Milling tool wear sample.
Tool blade image: 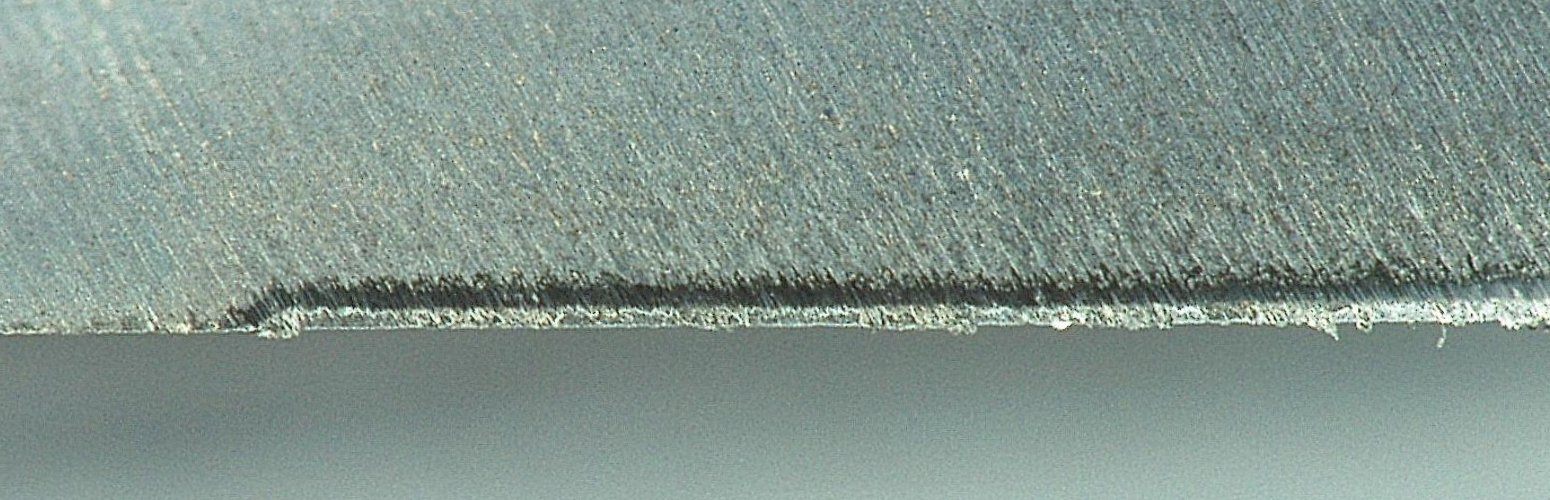
Chip image: 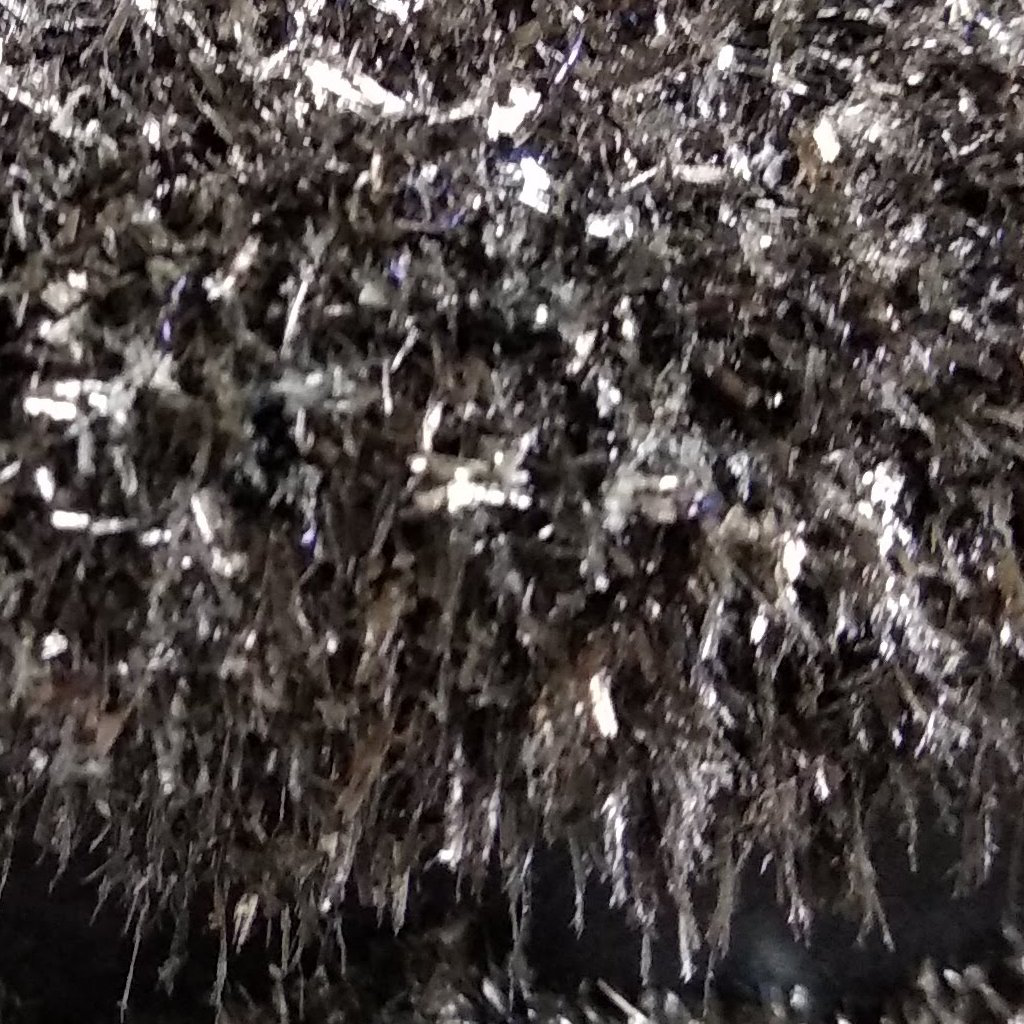
Workpiece image: 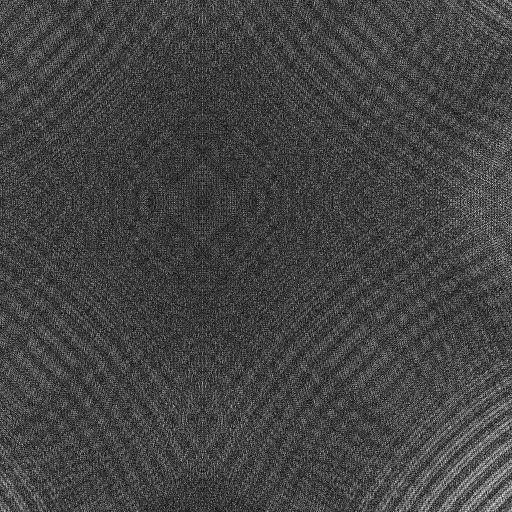
Tool wear state: sharp
Gaps: 0
Flank wear: 46.49
Overhang: 42.79
Force-signal Mel-spectrograms (X, Y, Z axes): 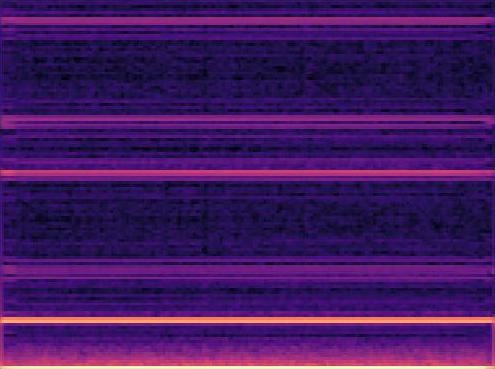 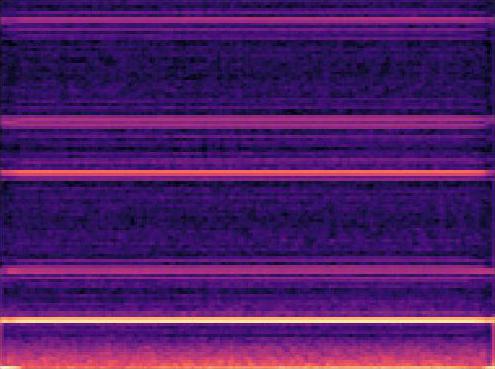 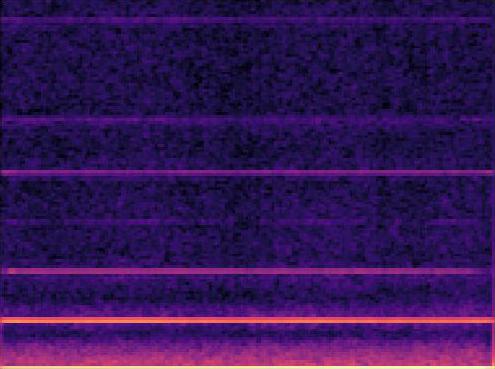
Force-signal scalograms (X, Y, Z axes): 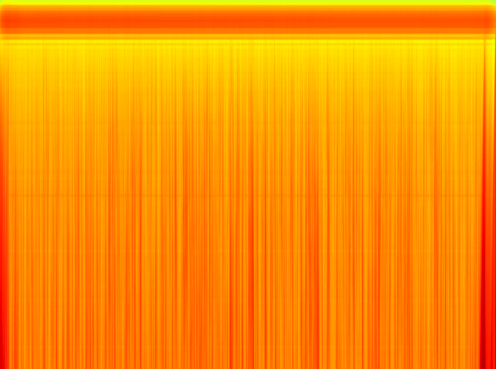 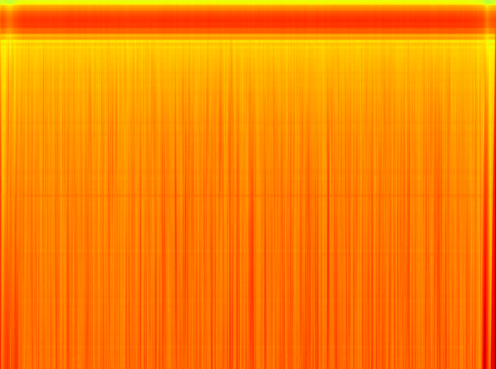 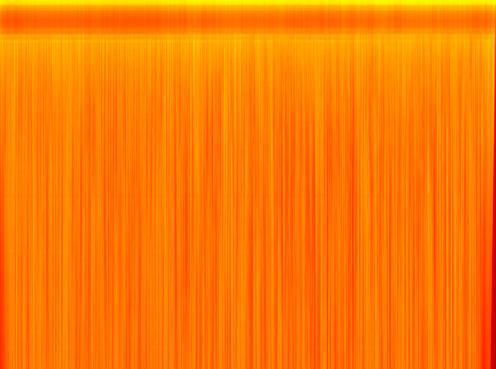
Force phase: initial_break_in_wear